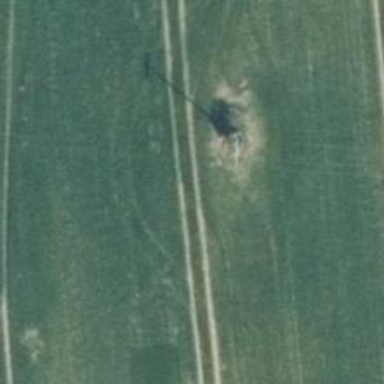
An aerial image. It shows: Minor power line.